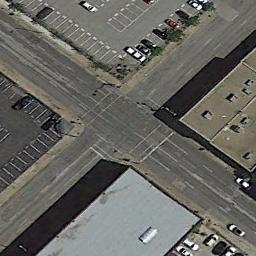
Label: intersection